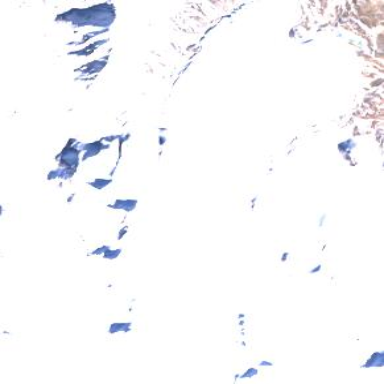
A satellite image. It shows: Stunning view of glacier.